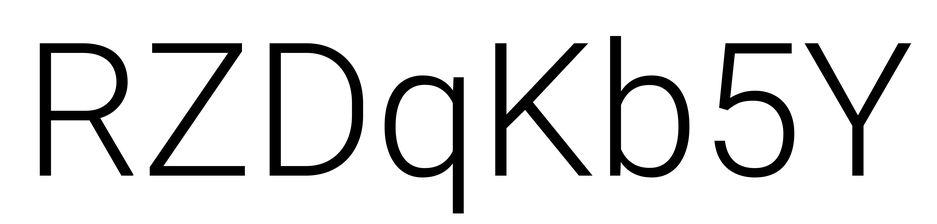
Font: Roboto_Light